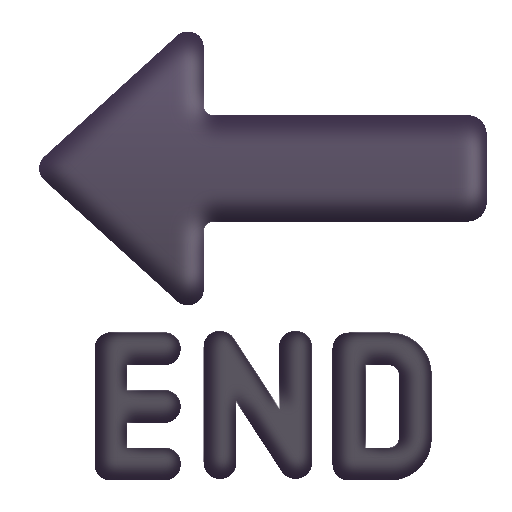
end arrow color